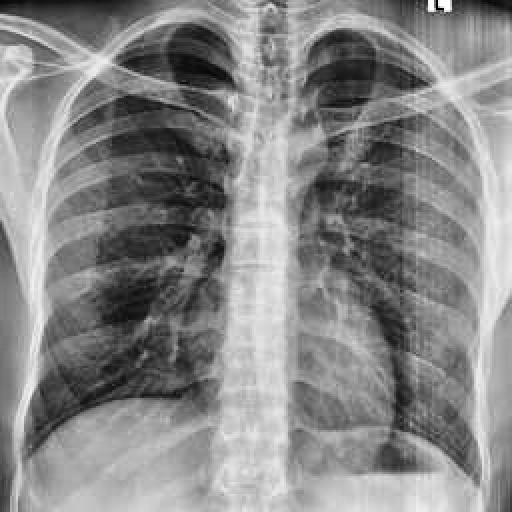
Finding: NORMAL